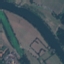
Land use / land cover: River